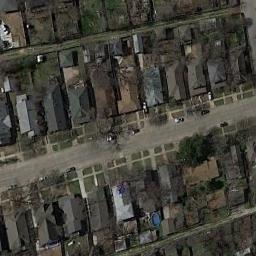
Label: dense_residential